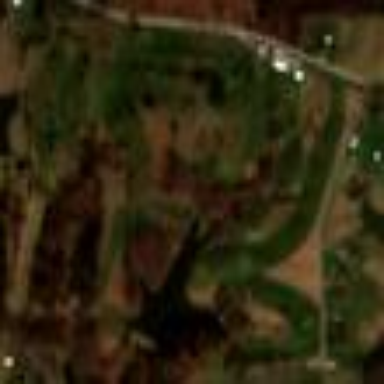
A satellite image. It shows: Golf course.